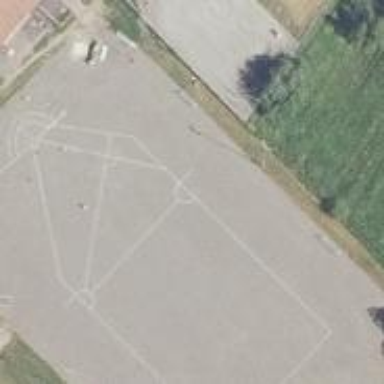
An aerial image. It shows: Soccer pitch designated for leisure and sports activities.